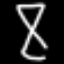
Label: hourglass